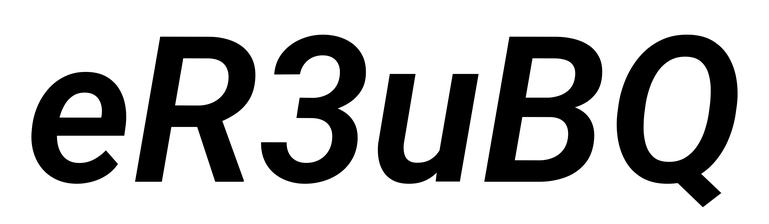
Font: Roboto-Italic_SemiBold_Italic